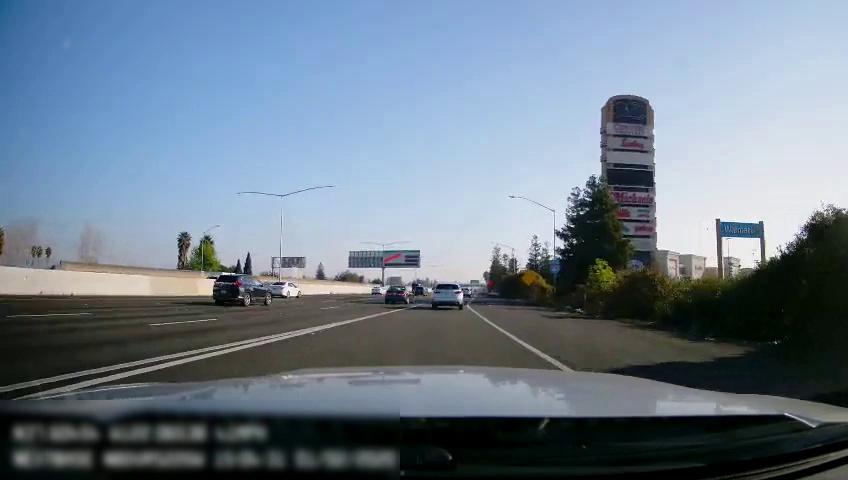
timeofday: Day
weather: Sunny
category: Drivable Space
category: Vehicles | SUV
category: Vehicles | SUV
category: Vehicles | Car
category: Vehicles | Car
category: Vehicles | Car
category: Vehicles | SUV
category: Vehicles | Car
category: Vehicles | SUV
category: Vehicles | Truck
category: Lanes | Current Lane
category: Lanes | Alternate Lane
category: Lanes | Alternate Lane
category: Lanes | Alternate Lane
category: Lanes | Alternate Lane
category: Traffic | Signs